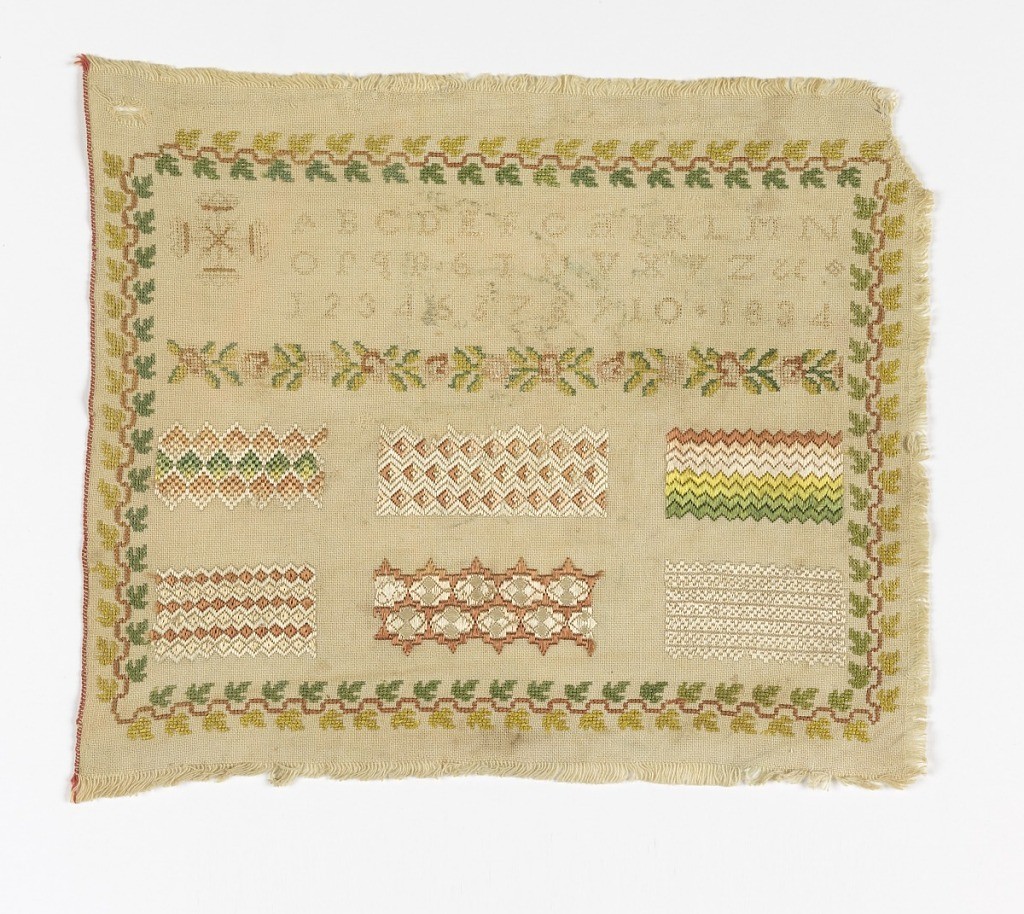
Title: Sampler
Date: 1834
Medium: silk embroidery on cotton foundation Technique: cross, buttonhole, and counted satin stitches on plain weave
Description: Alphabets, numerals, date and cross border of roses/leaves. Six samples of designs in counted satin surrounded by a leaf border.